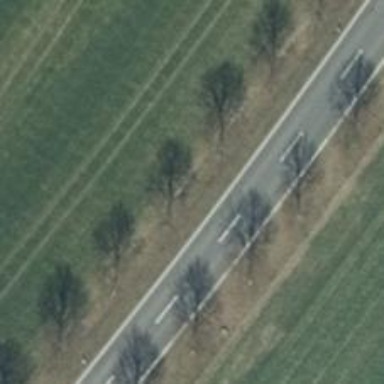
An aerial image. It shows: Row of trees in natural setting.